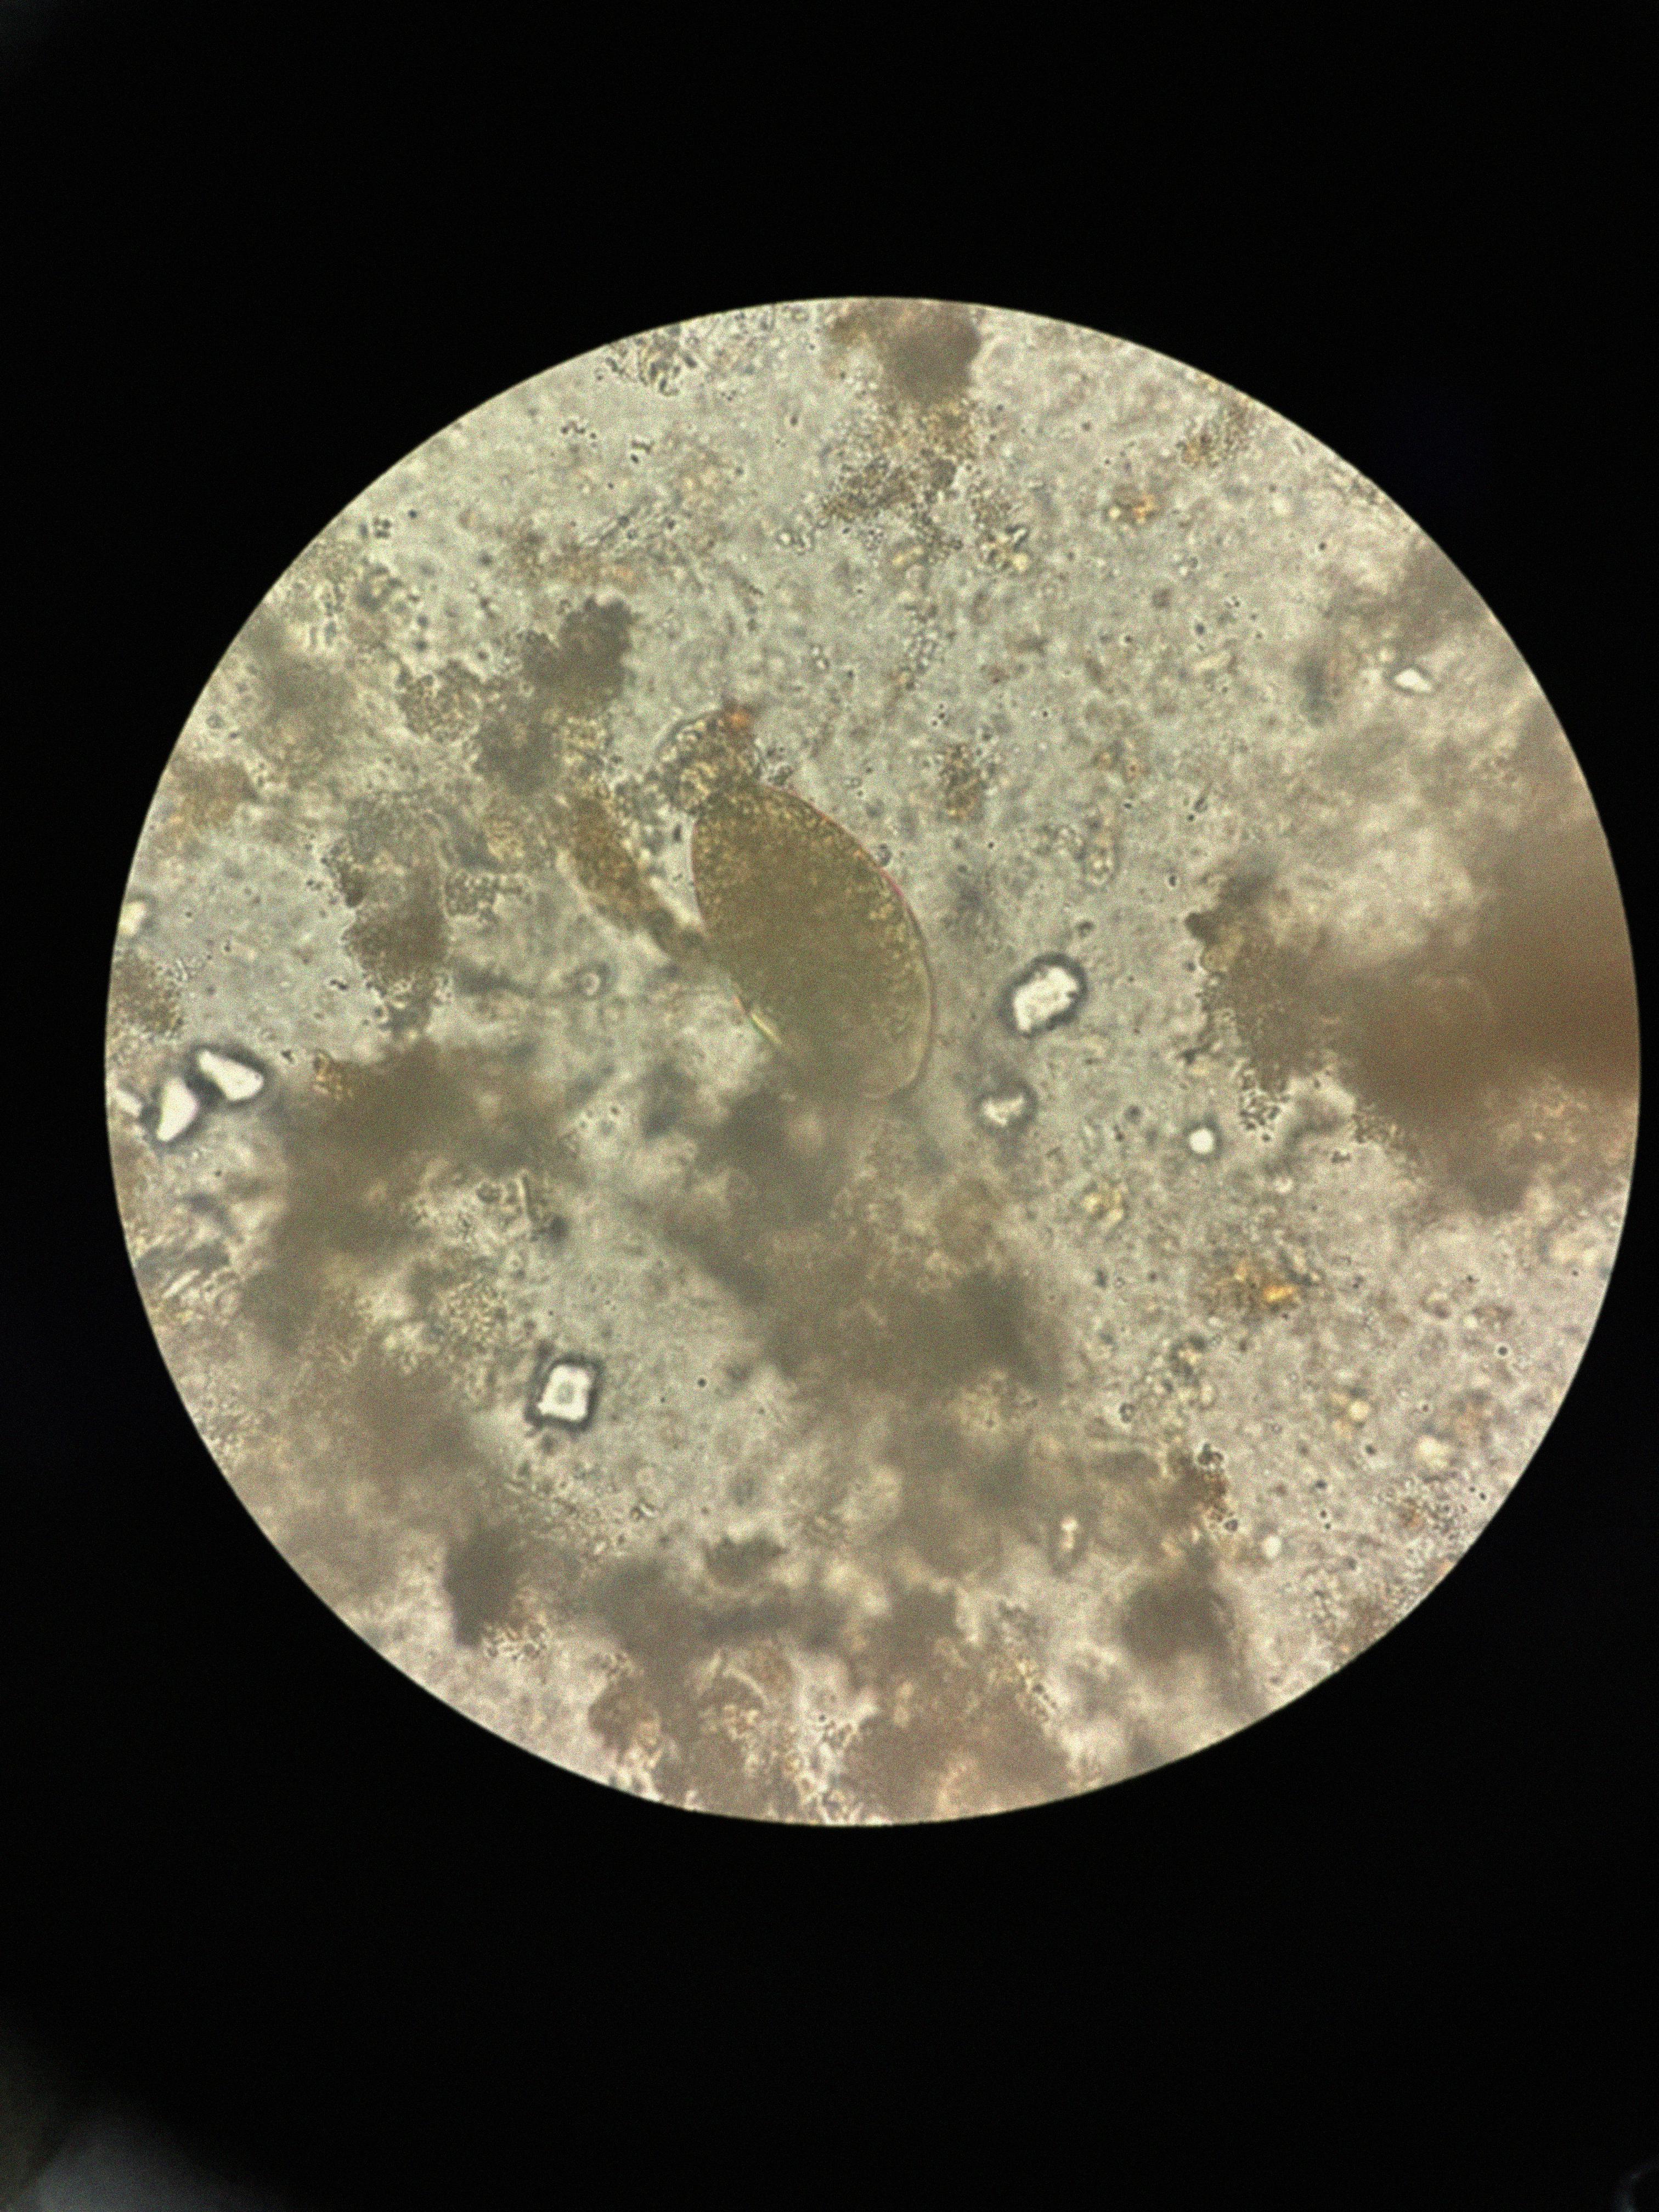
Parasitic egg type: Fasciolopsis buski